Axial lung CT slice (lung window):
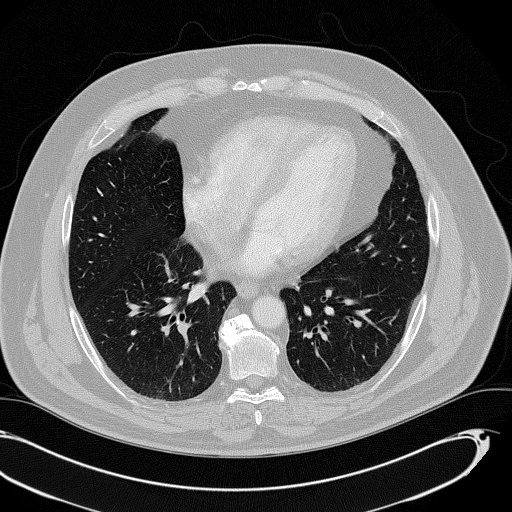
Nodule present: no